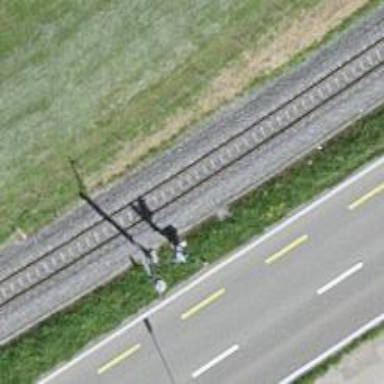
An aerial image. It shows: Railway signal.